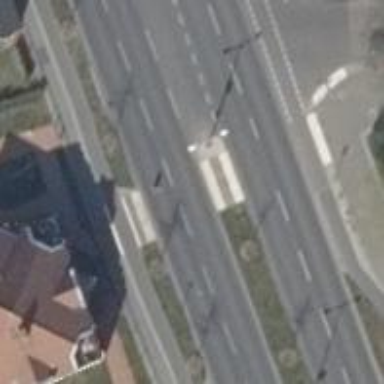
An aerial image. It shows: Footway with traffic island for pedestrians.